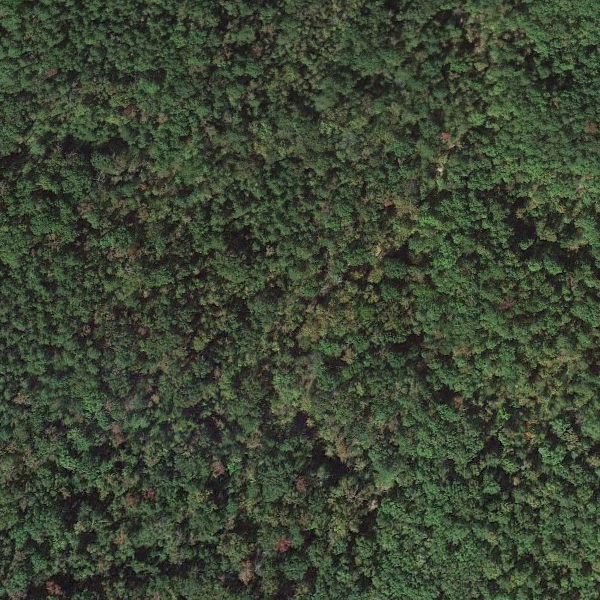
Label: Forest